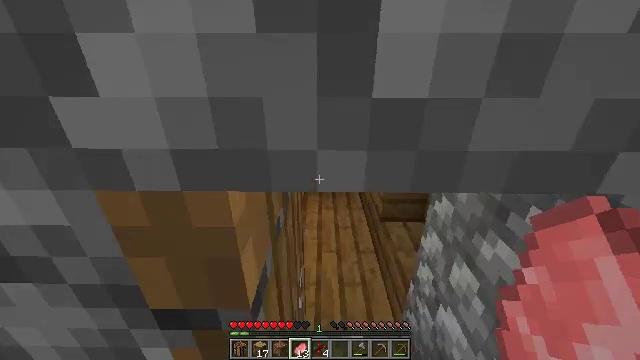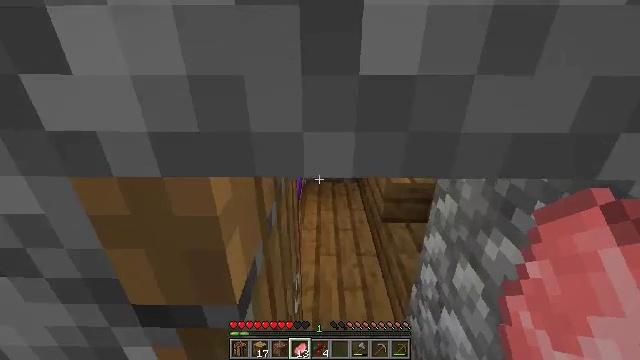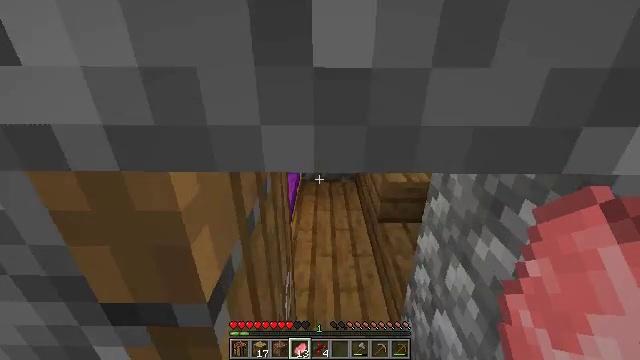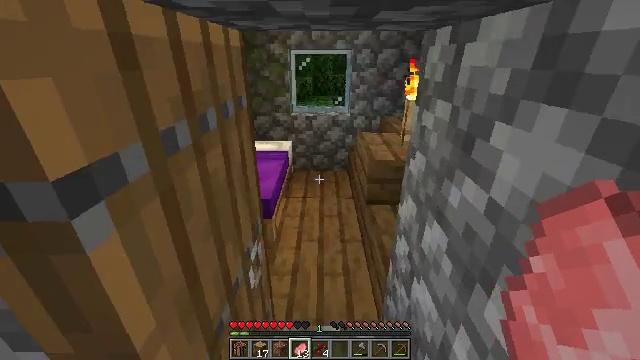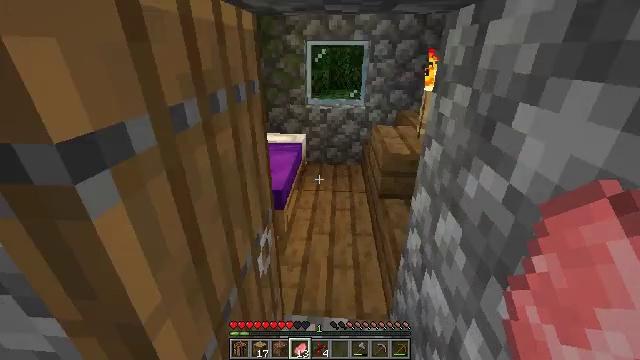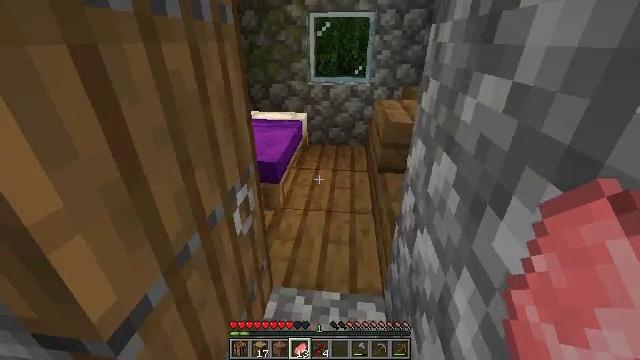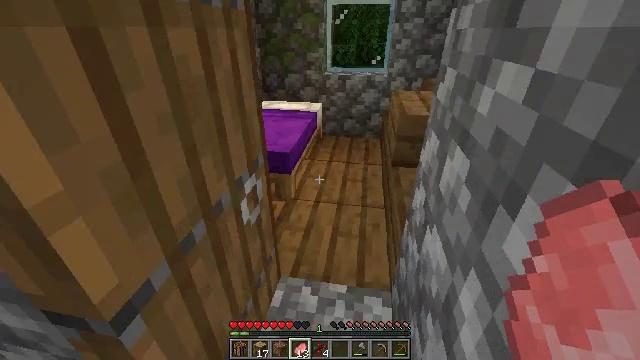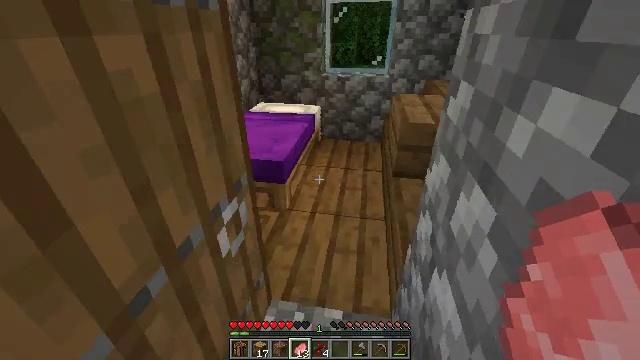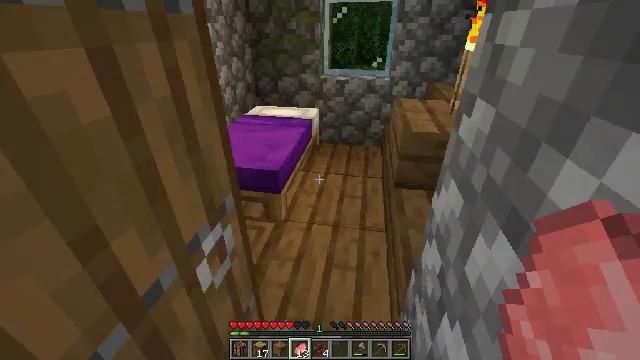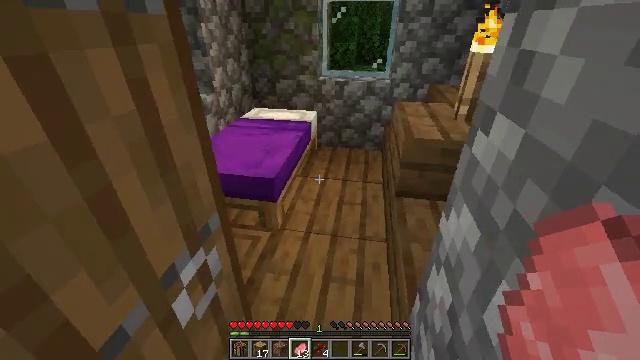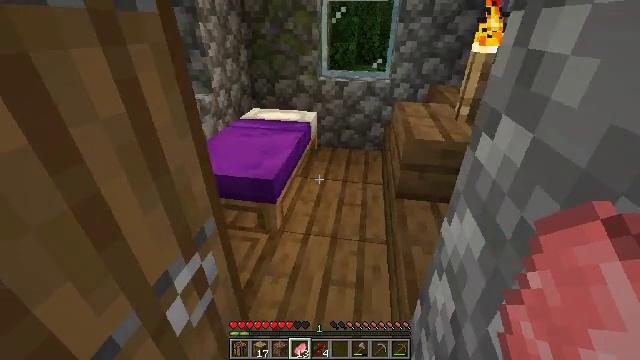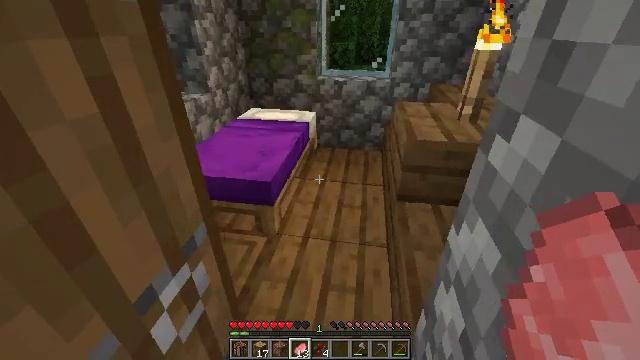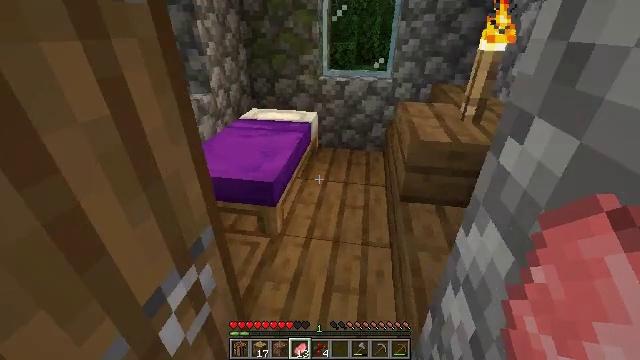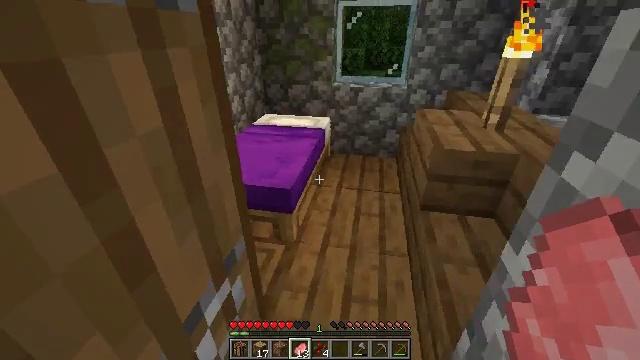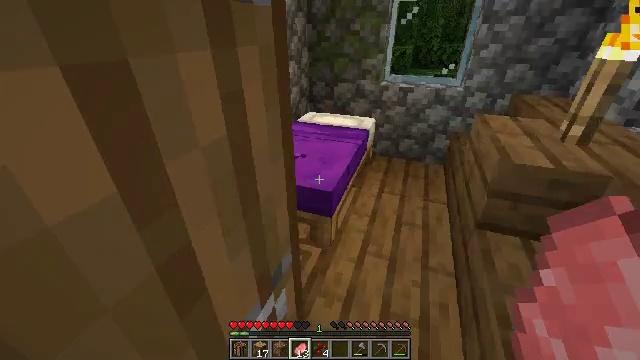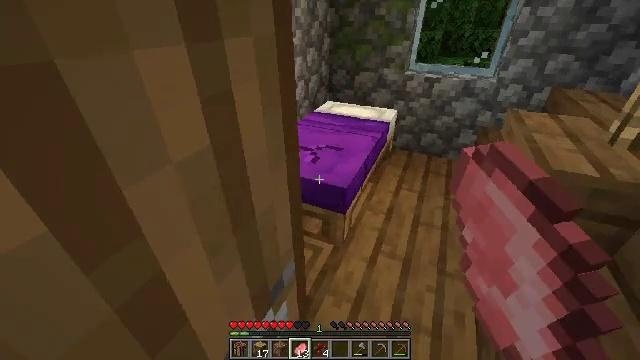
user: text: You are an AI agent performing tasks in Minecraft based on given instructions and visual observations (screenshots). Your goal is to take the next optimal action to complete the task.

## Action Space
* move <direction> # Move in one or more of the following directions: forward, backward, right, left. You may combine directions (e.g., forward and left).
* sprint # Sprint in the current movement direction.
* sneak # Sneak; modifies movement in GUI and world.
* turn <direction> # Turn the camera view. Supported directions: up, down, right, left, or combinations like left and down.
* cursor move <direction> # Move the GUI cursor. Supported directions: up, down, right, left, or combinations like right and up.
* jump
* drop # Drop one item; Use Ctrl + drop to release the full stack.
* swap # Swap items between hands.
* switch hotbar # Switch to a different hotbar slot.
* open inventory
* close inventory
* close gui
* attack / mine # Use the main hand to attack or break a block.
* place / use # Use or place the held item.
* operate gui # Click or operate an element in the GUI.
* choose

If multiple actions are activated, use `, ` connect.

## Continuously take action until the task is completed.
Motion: motion action
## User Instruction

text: Hold left button to gather the purple bed.
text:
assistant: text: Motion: move forward and move right
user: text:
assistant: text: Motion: move forward and move right
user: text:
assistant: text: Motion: move forward and move right
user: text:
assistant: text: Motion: move forward and move right, turn left and down
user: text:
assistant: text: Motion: move forward and move right, turn left and down
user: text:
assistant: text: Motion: move forward and move right, turn left and down
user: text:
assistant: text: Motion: move forward and move right
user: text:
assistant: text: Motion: move forward and move right
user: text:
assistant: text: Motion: no_op
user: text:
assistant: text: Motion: no_op
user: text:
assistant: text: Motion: no_op
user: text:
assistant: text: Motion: move left
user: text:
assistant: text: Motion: move forward and move left, turn left and up
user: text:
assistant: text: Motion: move forward, turn left, attack / mine
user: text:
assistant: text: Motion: move forward, turn left and down, attack / mine
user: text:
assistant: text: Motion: move forward, turn left, attack / mine
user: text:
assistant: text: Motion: attack / mine
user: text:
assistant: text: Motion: attack / mine
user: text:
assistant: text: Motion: attack / mine
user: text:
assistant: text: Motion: attack / mine
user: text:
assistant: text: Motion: attack / mine
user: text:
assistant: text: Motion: attack / mine
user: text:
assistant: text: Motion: attack / mine
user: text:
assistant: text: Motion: attack / mine